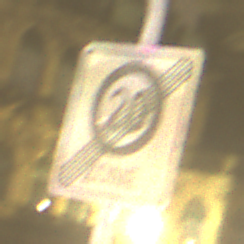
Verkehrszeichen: EndeZone20
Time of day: Night
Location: Outdoor (Urban)
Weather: Overcast
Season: NotSpecified
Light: Artificial